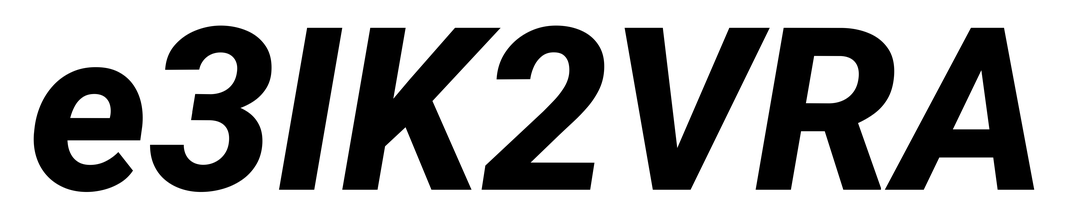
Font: Roboto-Italic_ExtraBold_Italic